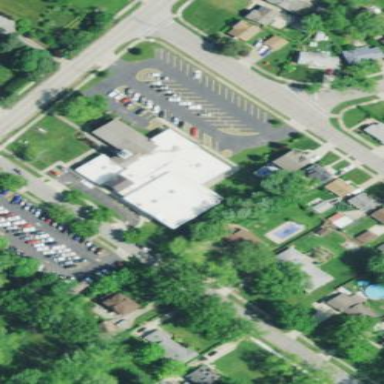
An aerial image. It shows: Building that serves as place of worship.